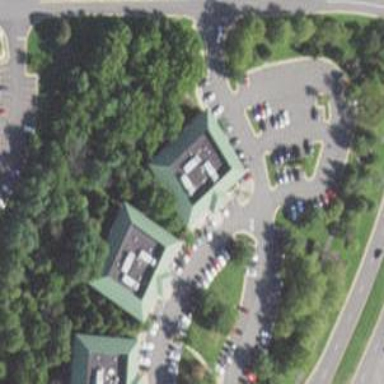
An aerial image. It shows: Commercial building.